Question: What I'm trying to do is simple load SVG inside img source to later draw it on my canvas. This works fine in all modern browsers and even in IE 9, 10 but not in IE 11. As i look closer it would still call "onload", but loads nothing with zero width and height. Here is very simple example that loads some SVG image from wiki and print it's size inside div:
'''
var imgObj = new Image();
imgObj.onload = function(){
$("#output").html(imgObj.width);
};
imgObj.src = 'https://upload.wikimedia.org/wikipedia/commons/1/15/Svg.svg';
'''
<URL>

Now if I draw this image on canvas it won't display.
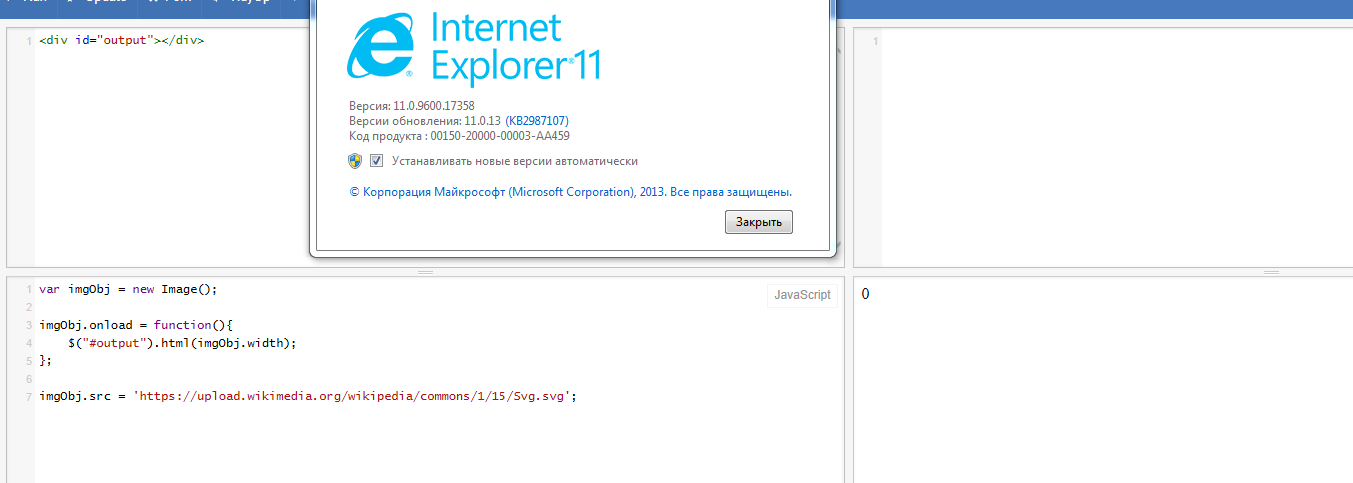
Answer: Your problem doesn't seem to be that the image isn't appearing, but that there is no 'width' associated with SVG '' objects. Now, I am unable to say whether spec-wise that makes any sense or not, however I did find a simple workaround for it, the only (big) disadvantage is that it requires including the '' in the DOM.
First we create a hidden div:
'''
var hiddenDiv = document.createElement("div");
hiddenDiv.classList.add("hidden");
'''
Where '.hidden' is defined as
'''
.hidden{
overflow:hidden;
width:0px;
height:0px;
}
'''
Next we create the '' and include it in the DOM
'''
var imgObj = document.createElement('img'); //Note, new Image() is an artifact from
// older times and synonymous for this
hiddenDiv.appendChild(imgObj);
document.body.appendChild(hiddenDiv);
'''
To finally finish off again with your code (without the jQuery as you didn't tag your question as such)
'''
imgObj.onload = function(){
document.querySelector("#output").textContent = imgObj.width;
};
imgObj.src = 'https://upload.wikimedia.org/wikipedia/commons/1/15/Svg.svg';
'''
'''
var hiddenDiv = document.createElement("div");
hiddenDiv.classList.add("hidden");
var imgObj = document.createElement('img');
hiddenDiv.appendChild(imgObj);
document.body.appendChild(hiddenDiv);
imgObj.onload = function(){
document.querySelector("#output").textContent = imgObj.width;
};
imgObj.src = 'https://upload.wikimedia.org/wikipedia/commons/1/15/Svg.svg';
'''
'''
.hidden{
overflow:hidden;
width:0px;
height:0px;
}
'''
'''
<div id="output"></div>
'''